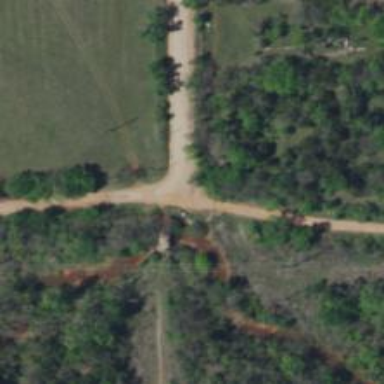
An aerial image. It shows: Abandoned road.